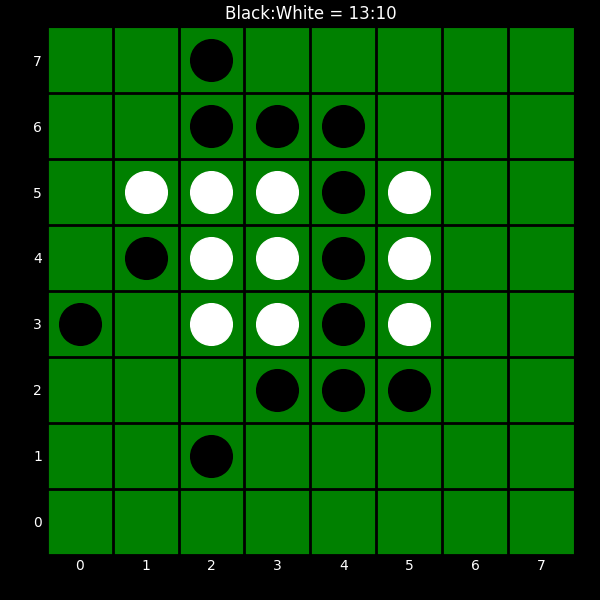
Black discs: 13
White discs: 10